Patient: sex M, age 79
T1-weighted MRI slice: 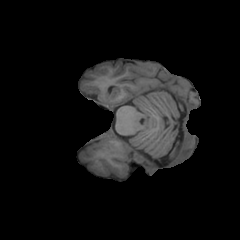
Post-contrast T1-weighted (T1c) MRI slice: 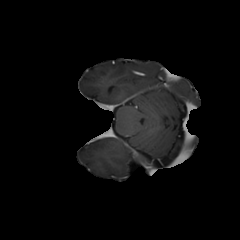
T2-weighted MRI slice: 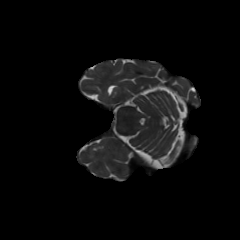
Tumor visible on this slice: no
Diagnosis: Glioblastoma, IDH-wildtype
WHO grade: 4